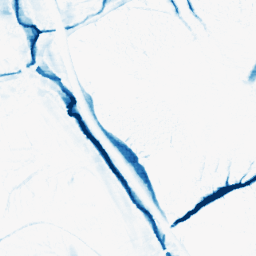
Category: morphological
Decomposition family: morphological_ellipse
Decomposition parameters: operation: closing
width: 10
height: 20
Upsampling method: sinc_blackman
Upsampling parameters: scale: 8
kernel_size: 16
Upsampling scale: 8